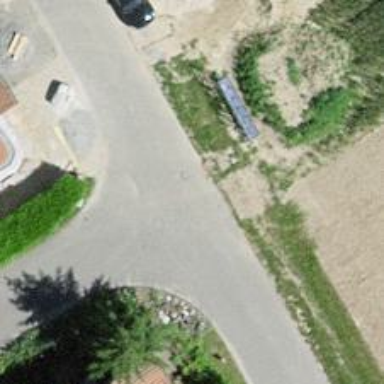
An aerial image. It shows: Smoothly paved residential road.